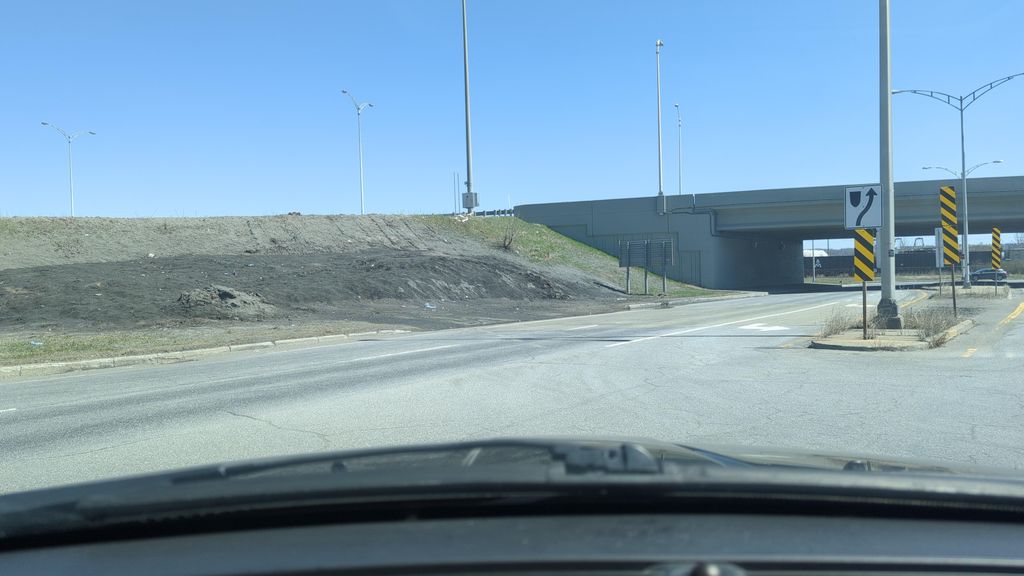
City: quebec_city